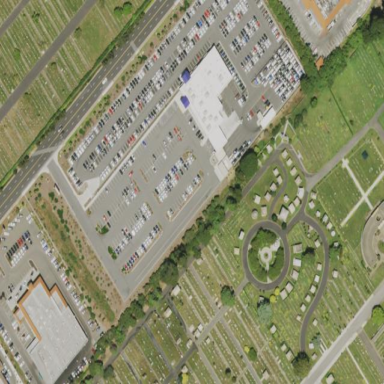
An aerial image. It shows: Retail area.